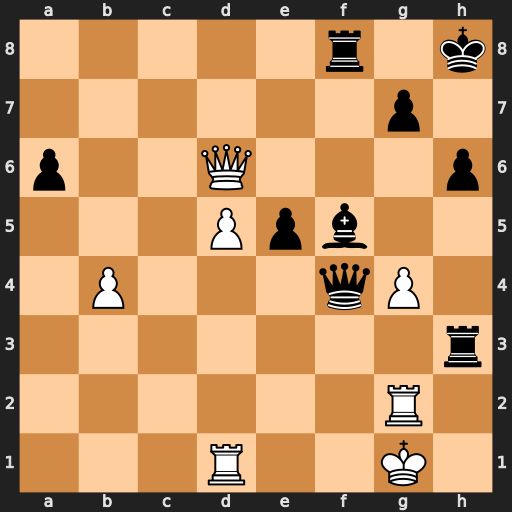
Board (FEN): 5r1k/6p1/p2Q3p/3Ppb2/1P3qP1/7r/6R1/3R2K1
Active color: w
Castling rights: -
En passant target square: -
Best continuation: Qxf8+ Kh7 Qxf5+ Qxf5 gxf5